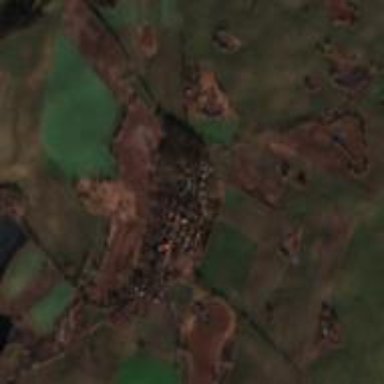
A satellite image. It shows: Village area.